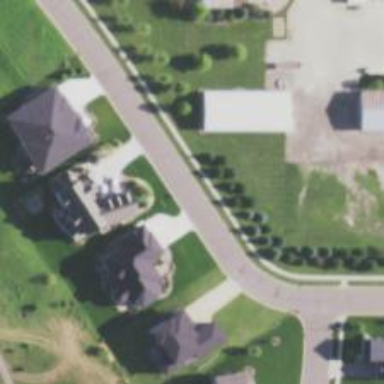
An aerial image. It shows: Residential road with sidewalk on the left.